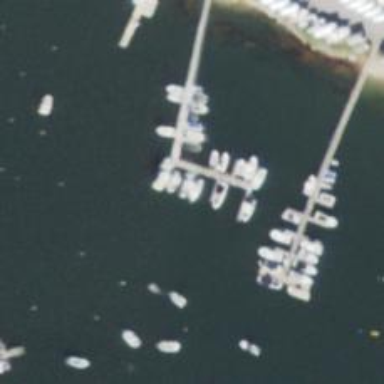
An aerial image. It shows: Commercial mooring pier.